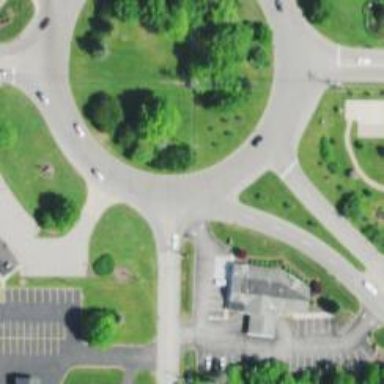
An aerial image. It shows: Roundabout at primary highway.